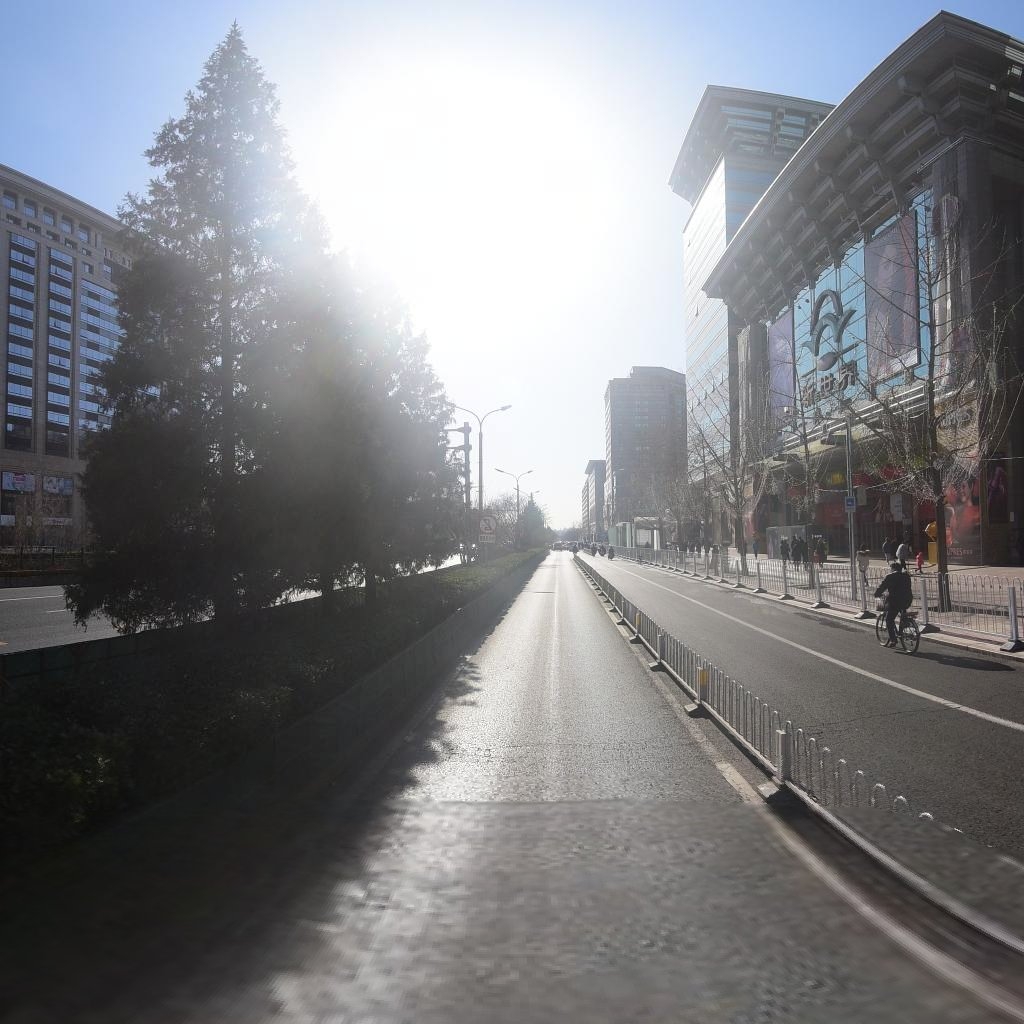
Region: Dongcheng
Road damage annotations: transverse crack, transverse crack